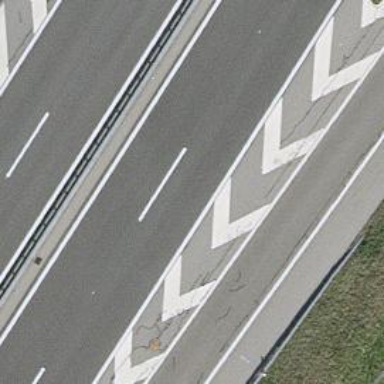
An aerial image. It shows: View of motorway.